Interaction volume radius: 5 \u00c5
Interaction volume height: 15 \u00c5
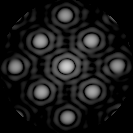
Disorder parameter: 0.05052